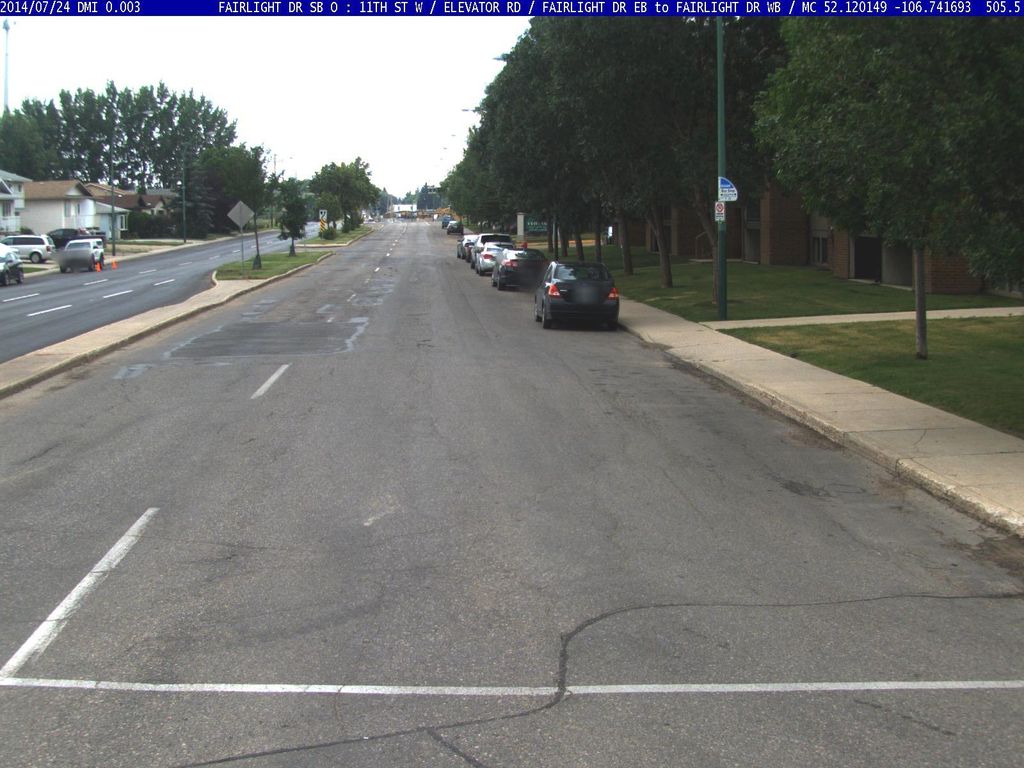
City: saskatoon